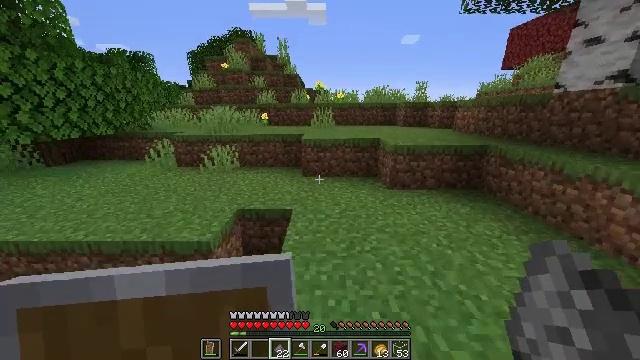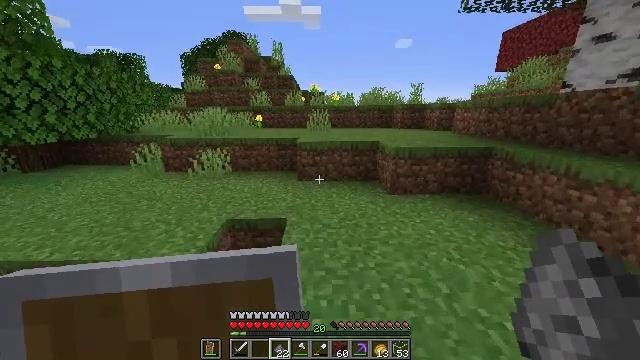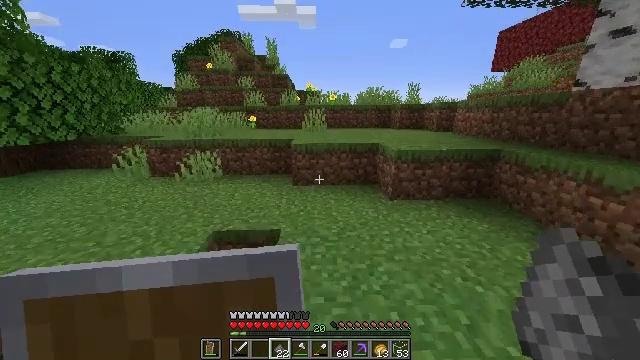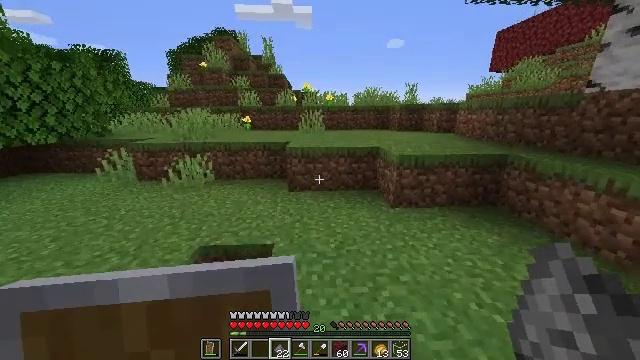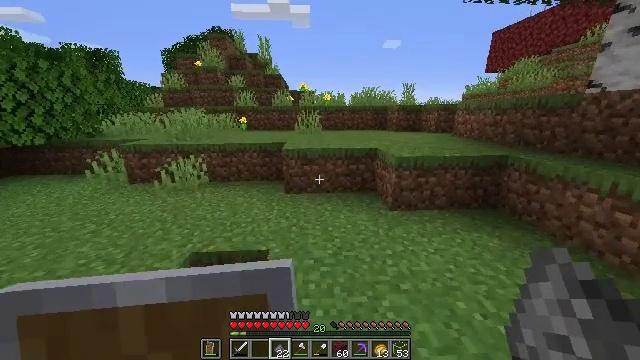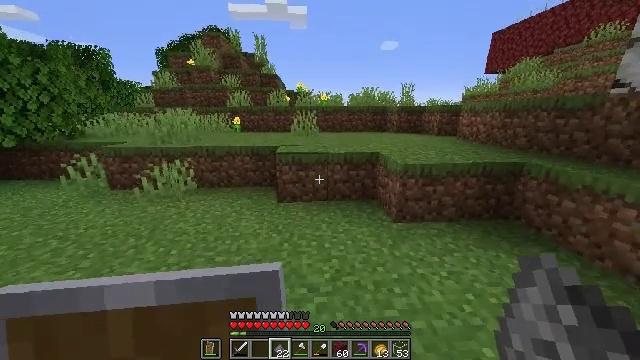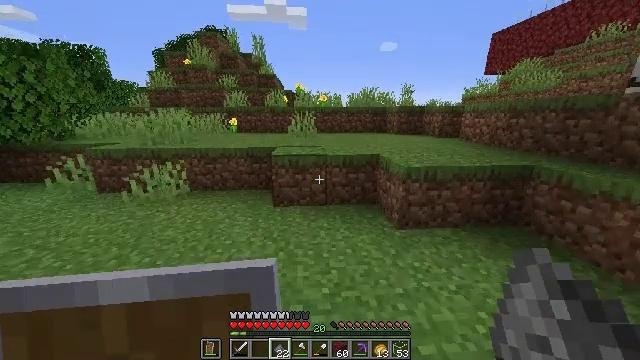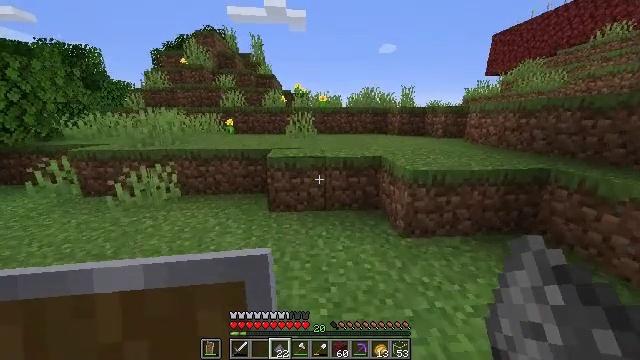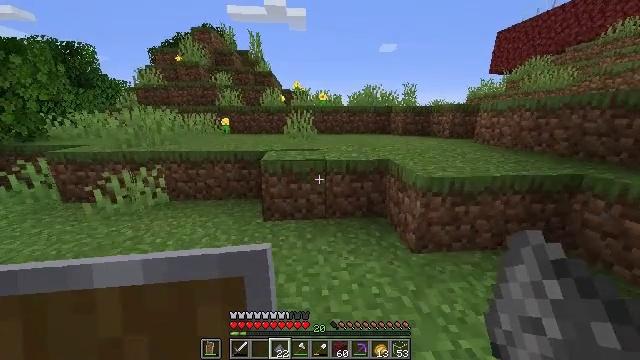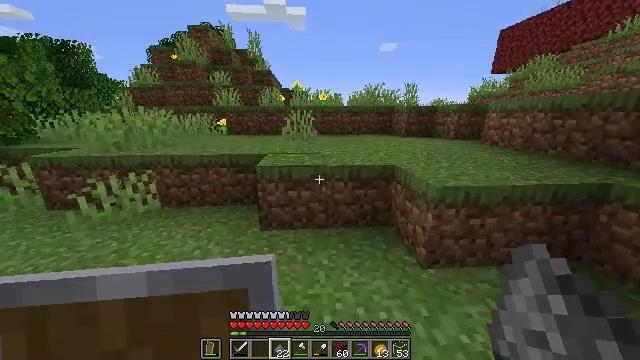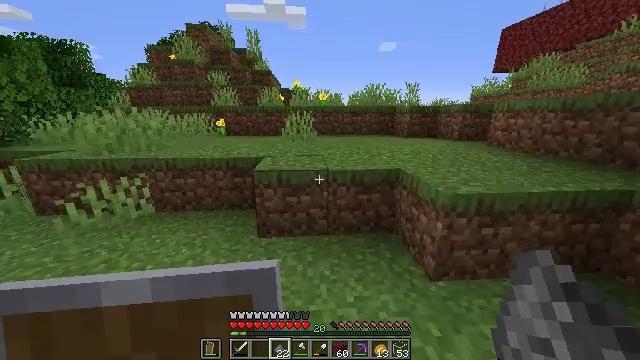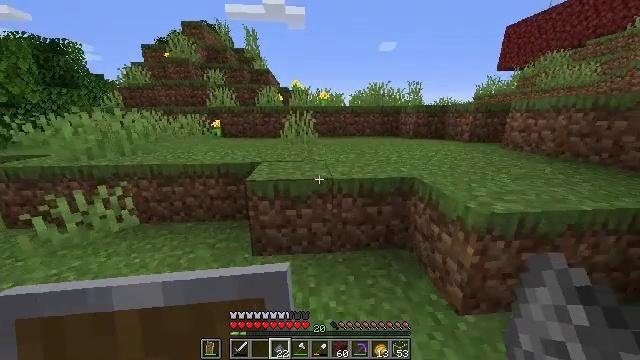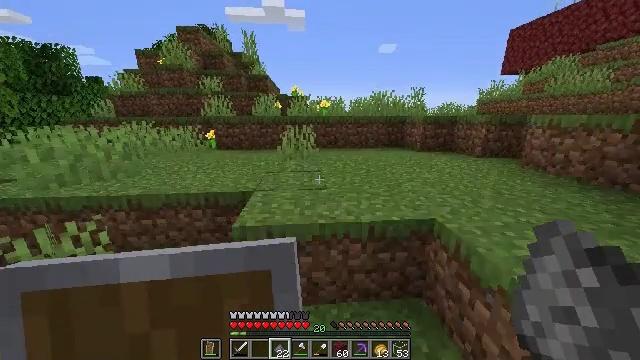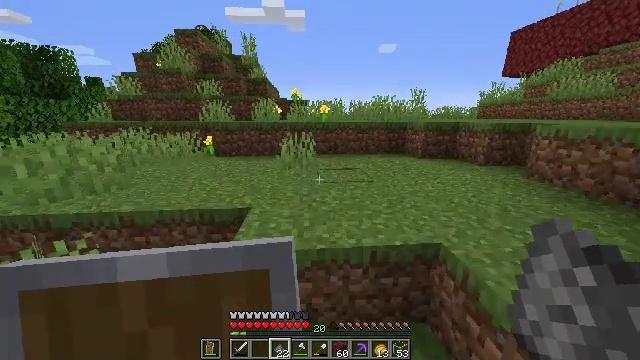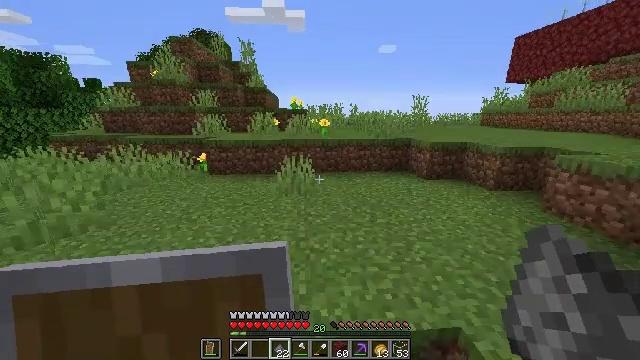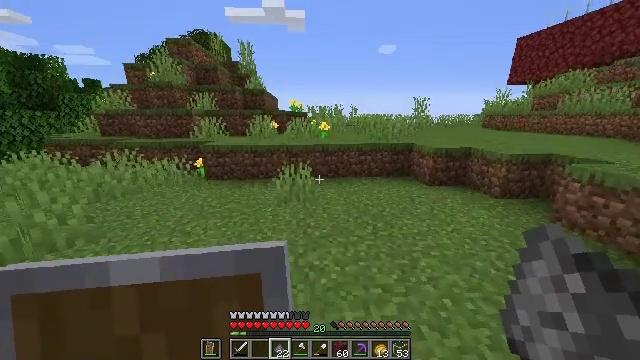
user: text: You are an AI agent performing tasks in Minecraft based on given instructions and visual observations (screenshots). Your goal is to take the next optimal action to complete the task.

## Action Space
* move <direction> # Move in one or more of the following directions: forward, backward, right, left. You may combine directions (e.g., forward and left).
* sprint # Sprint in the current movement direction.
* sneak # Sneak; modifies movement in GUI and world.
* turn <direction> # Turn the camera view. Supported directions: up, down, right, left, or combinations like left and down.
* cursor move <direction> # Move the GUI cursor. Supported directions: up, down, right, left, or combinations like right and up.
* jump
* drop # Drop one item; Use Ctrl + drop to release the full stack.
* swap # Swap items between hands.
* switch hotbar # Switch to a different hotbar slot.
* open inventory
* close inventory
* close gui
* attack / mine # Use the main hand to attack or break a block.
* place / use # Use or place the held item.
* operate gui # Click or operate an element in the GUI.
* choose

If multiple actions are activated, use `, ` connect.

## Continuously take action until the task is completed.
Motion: motion action
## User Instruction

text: Attack the ground to gather sand.
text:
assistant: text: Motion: move forward, turn right
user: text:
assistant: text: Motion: move forward, turn right
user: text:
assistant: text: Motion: move forward
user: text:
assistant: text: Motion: move forward
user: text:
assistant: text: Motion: move forward
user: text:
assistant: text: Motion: move forward
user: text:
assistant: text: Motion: move forward
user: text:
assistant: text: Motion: move forward
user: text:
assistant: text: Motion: move forward
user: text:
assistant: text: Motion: move forward
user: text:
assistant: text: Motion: move forward
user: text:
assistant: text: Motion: move forward, jump
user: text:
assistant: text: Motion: move forward, jump
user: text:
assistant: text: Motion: move forward, jump
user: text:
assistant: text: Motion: move forward, jump
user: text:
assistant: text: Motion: move forward, jump
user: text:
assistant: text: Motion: move forward
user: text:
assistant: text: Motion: move forward
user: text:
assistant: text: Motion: move forward
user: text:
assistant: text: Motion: move forward
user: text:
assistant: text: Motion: move forward, turn right
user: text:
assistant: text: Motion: move forward
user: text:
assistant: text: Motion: move forward
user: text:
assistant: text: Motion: move forward
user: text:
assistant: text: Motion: move forward
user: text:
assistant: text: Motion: move forward
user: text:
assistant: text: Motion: move forward
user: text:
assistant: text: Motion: move forward
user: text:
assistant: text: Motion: move forward
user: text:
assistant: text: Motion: move forward